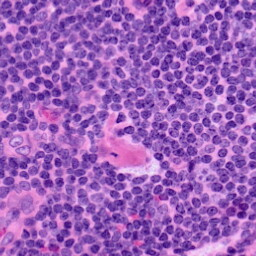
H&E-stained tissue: LymphNode